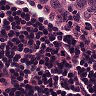
Metastatic tissue present: yes